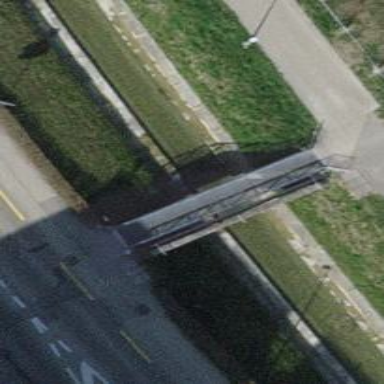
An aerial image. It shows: Footway bridge with metal surface.